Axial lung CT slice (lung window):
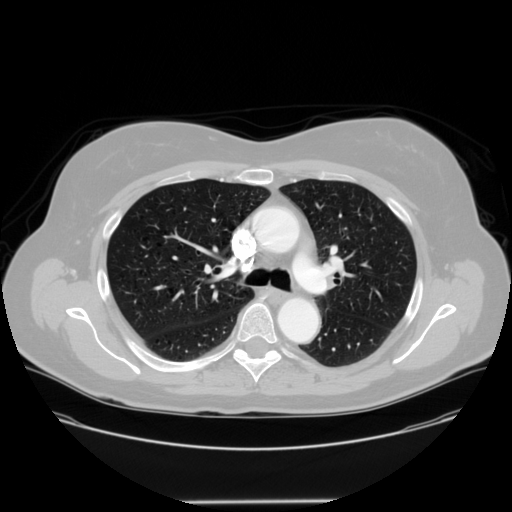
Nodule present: no